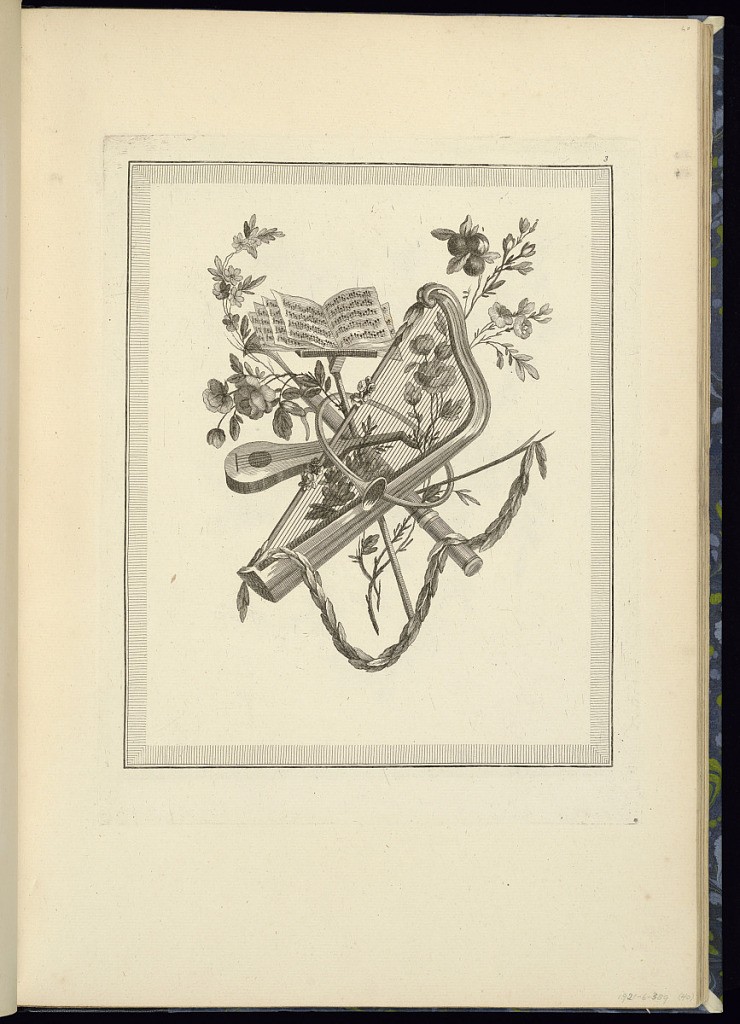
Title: Musical Trophy Design
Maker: Pierre Ranson, French, 1736–1786
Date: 1778
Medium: Etching on laid paper
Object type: Print
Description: Musical trophy design incorporating foliate branches, flowers, fruit, festoon of leaves, lute, harp, oboe, and sheets of music. The plate is numbered.